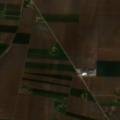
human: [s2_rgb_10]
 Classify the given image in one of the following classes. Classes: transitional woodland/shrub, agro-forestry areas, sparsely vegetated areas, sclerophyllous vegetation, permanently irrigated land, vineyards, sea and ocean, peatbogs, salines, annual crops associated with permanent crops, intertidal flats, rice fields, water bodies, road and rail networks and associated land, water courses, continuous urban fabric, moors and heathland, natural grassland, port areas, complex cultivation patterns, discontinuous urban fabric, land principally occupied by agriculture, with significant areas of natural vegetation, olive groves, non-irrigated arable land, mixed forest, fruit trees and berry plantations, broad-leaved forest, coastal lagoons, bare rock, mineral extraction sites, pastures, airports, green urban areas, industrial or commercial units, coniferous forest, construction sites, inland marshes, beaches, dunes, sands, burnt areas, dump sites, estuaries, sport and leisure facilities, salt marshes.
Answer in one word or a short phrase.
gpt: non-irrigated arable land